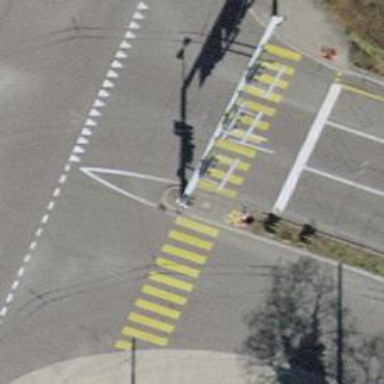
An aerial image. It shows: Asphalt cycleway with uncontrolled crossing.